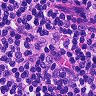
Metastatic tissue present: no